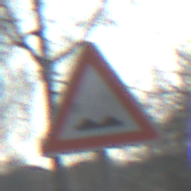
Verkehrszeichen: UnebeneFahrbahn
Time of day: MorningAfternoon
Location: Outdoor (Suburban)
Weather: PartlyCloudy
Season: NotSpecified
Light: Natural